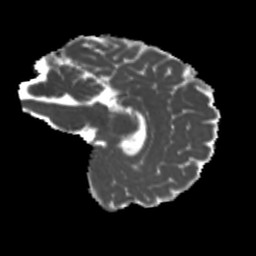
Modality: MD
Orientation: sagittal
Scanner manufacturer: siemens
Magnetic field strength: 3 T
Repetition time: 4 s
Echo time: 0.0594 s